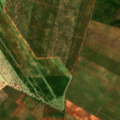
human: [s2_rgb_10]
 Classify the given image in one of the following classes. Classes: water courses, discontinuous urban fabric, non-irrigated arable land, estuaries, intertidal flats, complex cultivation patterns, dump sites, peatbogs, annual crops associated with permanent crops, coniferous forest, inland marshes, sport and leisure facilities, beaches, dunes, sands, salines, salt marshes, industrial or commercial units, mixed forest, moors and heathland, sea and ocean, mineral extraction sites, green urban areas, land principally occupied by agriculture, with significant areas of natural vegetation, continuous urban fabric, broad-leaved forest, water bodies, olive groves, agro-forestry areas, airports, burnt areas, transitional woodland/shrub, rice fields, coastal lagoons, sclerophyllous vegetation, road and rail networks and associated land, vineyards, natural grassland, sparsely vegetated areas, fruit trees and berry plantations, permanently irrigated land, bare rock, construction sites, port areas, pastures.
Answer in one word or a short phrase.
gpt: olive groves, agro-forestry areas